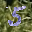
Label: 5